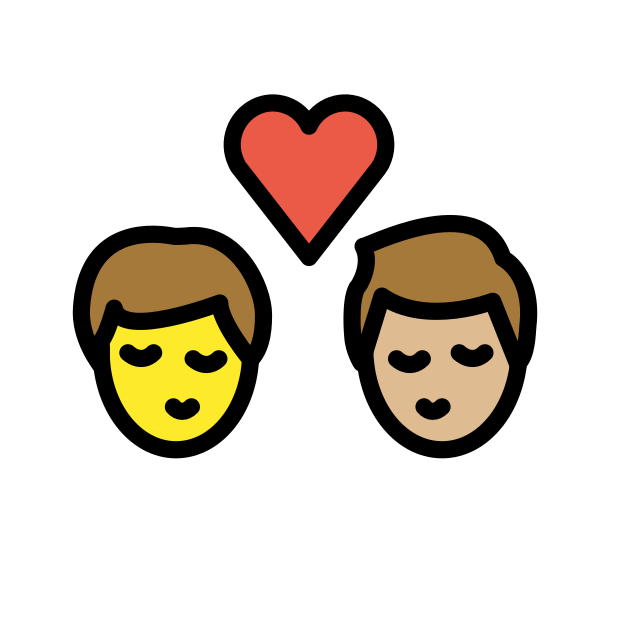
kiss: man, man, dark skin tone, medium-light skin tone